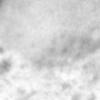
Label: no_change